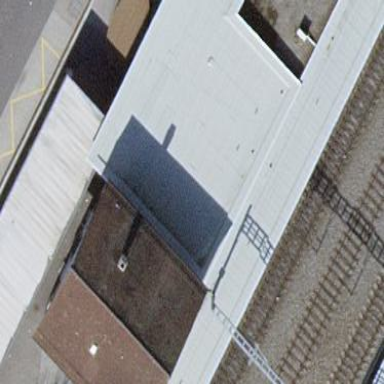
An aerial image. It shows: Train station building.